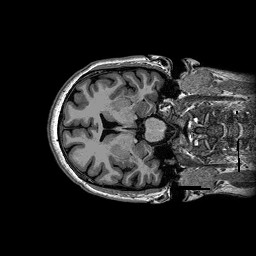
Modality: T1w
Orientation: axial
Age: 30
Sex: female